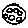
Label: moon